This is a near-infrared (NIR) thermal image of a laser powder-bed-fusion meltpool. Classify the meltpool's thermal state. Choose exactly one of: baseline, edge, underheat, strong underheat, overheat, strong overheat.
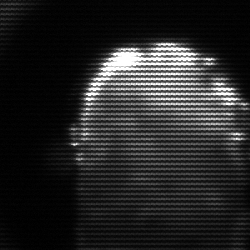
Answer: baseline